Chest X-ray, AP view. Patient: 76 years old, sex M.
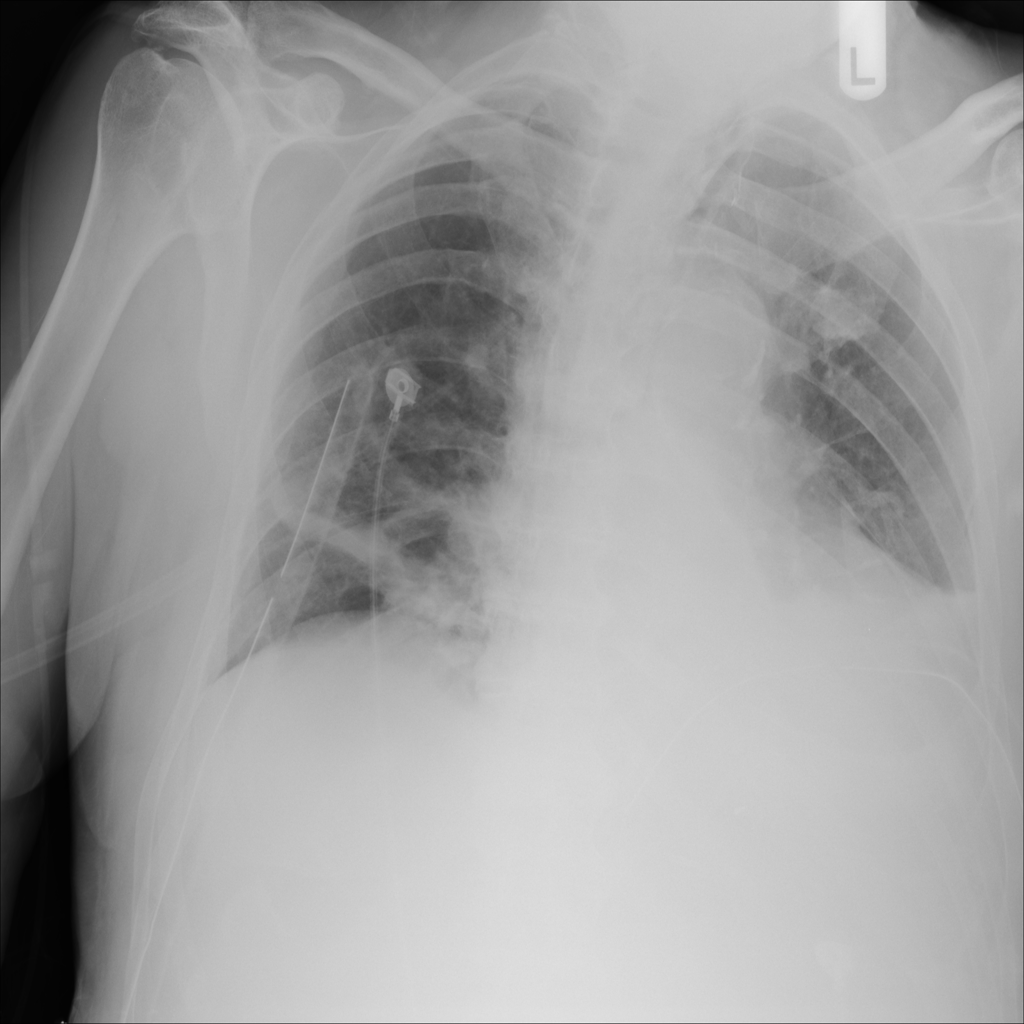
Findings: Atelectasis, Infiltration